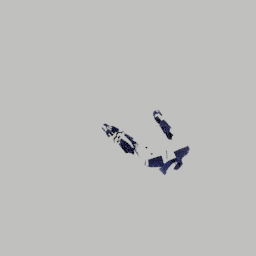
Label: people